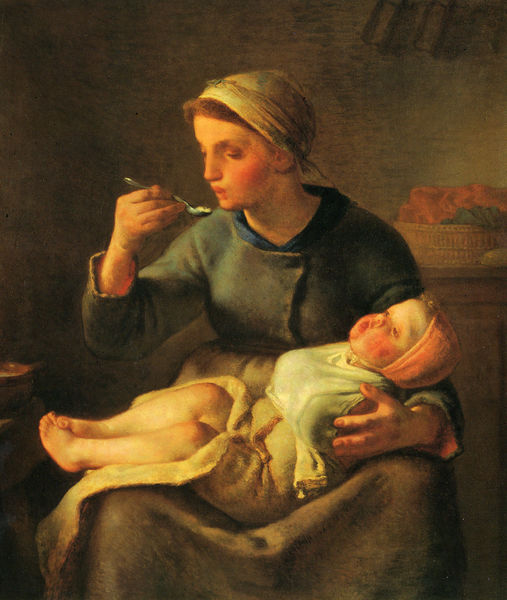
Titel: La bouillie, Mutter, ihr Kind fütternd
Künstler: Jean François Millet
Standort: Marseille
Institution: Musée des Beaux-Arts
Schlagwörter: blau, dunkel, fuß, hand, nackt, schatten, weiß, gelb, grün, ocker, sitzen, wäsche, braun, finger, frau, grau, haar, hell, kleid, licht, mund, nase, ohr, orange, profil, raum, schwarz, stirn, szene, tisch, zimmer, ölbild, rot, tuch, beige, haube, rock, gesichter, jacke, jung, kappe, mütze, wand, arm, arme, augen, bluse, falten, gesicht, halten, knoten, teller, ärmel, porträt, öl, auge, gewand, stoff, decke, kind, mutter, tochter, knopf, lippen, locken, löckchen, rosa, genre, beine, kopfbedeckung, schürze, topf, bein, farbig, füße, wangen, schrank, backen, bäuerin, heiß, baby, essen, löffel, kopftuch, korb, stube, schoß, wange, zehen, knöpfe, fleisch, krank, amme, füttern, leinwand, probieren, holzdecke, haub, kleinkind, kasten, anrichte, küche, pieta, blaugrün, tonig, bäckchen, zentrum, lätzchen, binden, armut, obstkorb, blasen, kosten, sohn, bäuerlich, säugling, latz, gewickelt, liebevoll, bäurin, pusten, koptücher, arme leute, speise, lieb, wickel, abkühlen, landvolk, teelöffel, windel, testen, eingewickelt, windeln, gries, wollstoff, alltagszene, körperformen, kühlen, sföljadkkkfdja.kdfjalkjdföakjf, öalkdsjfölkdjfaökdsfjökdjf, öalsdkfjölkdsjföakdsjf, pisten, brei, griesbrei, löffel essen